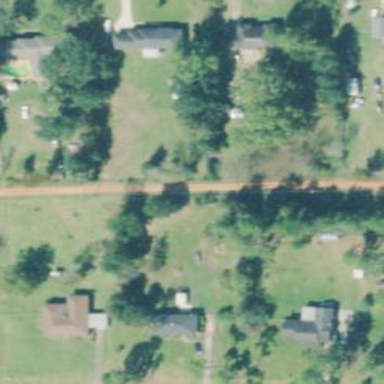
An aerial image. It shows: Alley classified as service road.